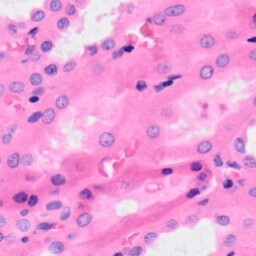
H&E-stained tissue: Kidney